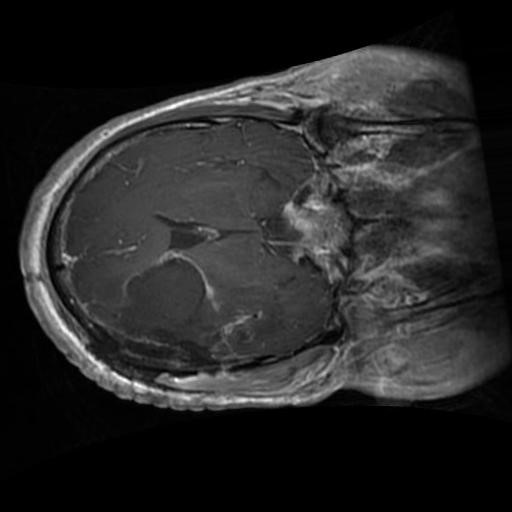
Label: brain_glioma